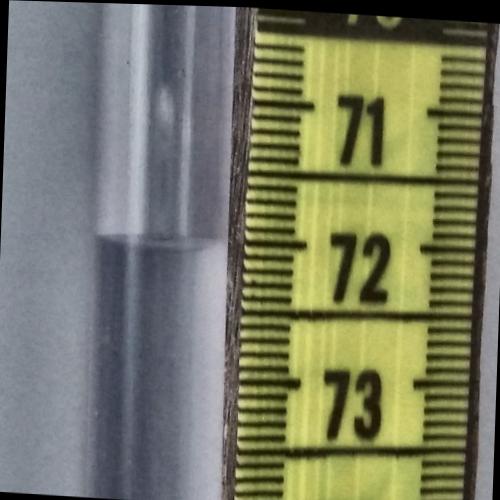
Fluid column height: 72.0 cm